Question: I know we can get the last row with data with following code:
> LastRow = .Range("D" & .Rows.Count).End(xlUp).Row
But I am having trouble on getting the last Column with data. Here is what i tried bu as you can see from the image it didn't go through
'''
Set ws = ThisWorkbook.ActiveSheet
With ws
Header = 5
LastRow = .Range("D" & .Rows.Count).End(xlUp).Row
LastCol = .Range(5 & .ColumnCount).End(xlLeft).Column
With .Range("A" & Header & LastCol & LastRow)
.Interior.ColorIndex = 16
End With
End With
'''

Can you please let me know hoe I can fix this? thanks
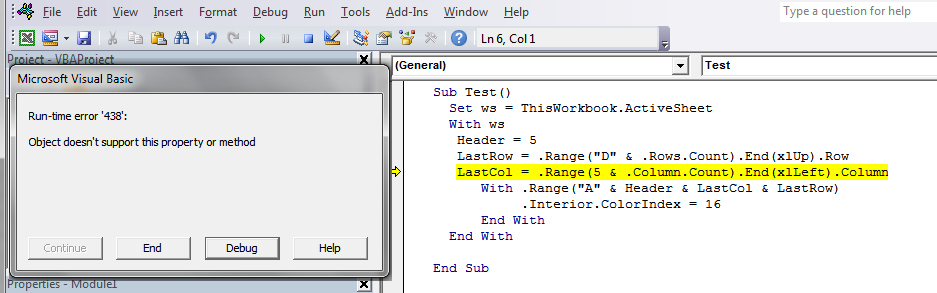
Answer: Try this as i've commented:
'''
Lastcol = .Cells(5, Columns.Count).End(xlToLeft).Column
'''
i'm not sure if its 'xlLeft' or 'xlToLeft'. Try it yourself.
Use this to color the entire range:
'''
With .Range(Cells(1,5),Cells(Lastrow,Lastcol)
.Interior.ColorIndex = 16
End With
'''
this colors 'A5' to your last column and row.